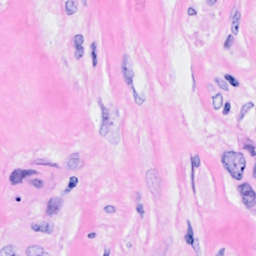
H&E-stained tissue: Breast